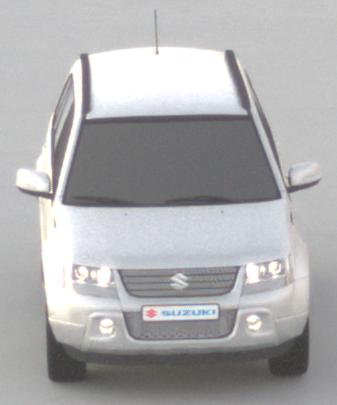
Make: Suzuki
Model: Grand Vitara
Detailed model: Gen. 1 JT
Model produced from: 2009
Model produced until: 2012
Doors: 5
Color: white
Road condition: dry road
Daytime: sunrise or sunset
Contrast: low contrast